Question: I am a novice springs programmmer and I have just completed reading my springs mvc 3.0 concepts.I tried writing my first code in springs but I am facing problems in removing compile time errors.The errors are shown on these lines
'''
import org.springframework.beans.factory.annotation.Autowired;
import org.springframework.beans.propertyeditors.CustomDateEditor;
import org.springframework.stereotype.Controller;
import org.springframework.ui.ModelMap;
import org.springframework.validation.BindingResult;
import org.springframework.web.bind.WebDataBinder;
import org.springframework.web.bind.annotation.InitBinder;
import org.springframework.web.bind.annotation.ModelAttribute;
import org.springframework.web.bind.annotation.RequestMapping;
import org.springframework.web.bind.annotation.RequestMethod;
import org.springframework.web.bind.support.SessionStatus;
'''
The Error shown is
'''
The import org.springframework.beans.factory.annotation.Autowired cannot be resolved
'''
and same for other 'import'
My files placements I think are proper
All the jar files are placed as

I am unable to think on the problem
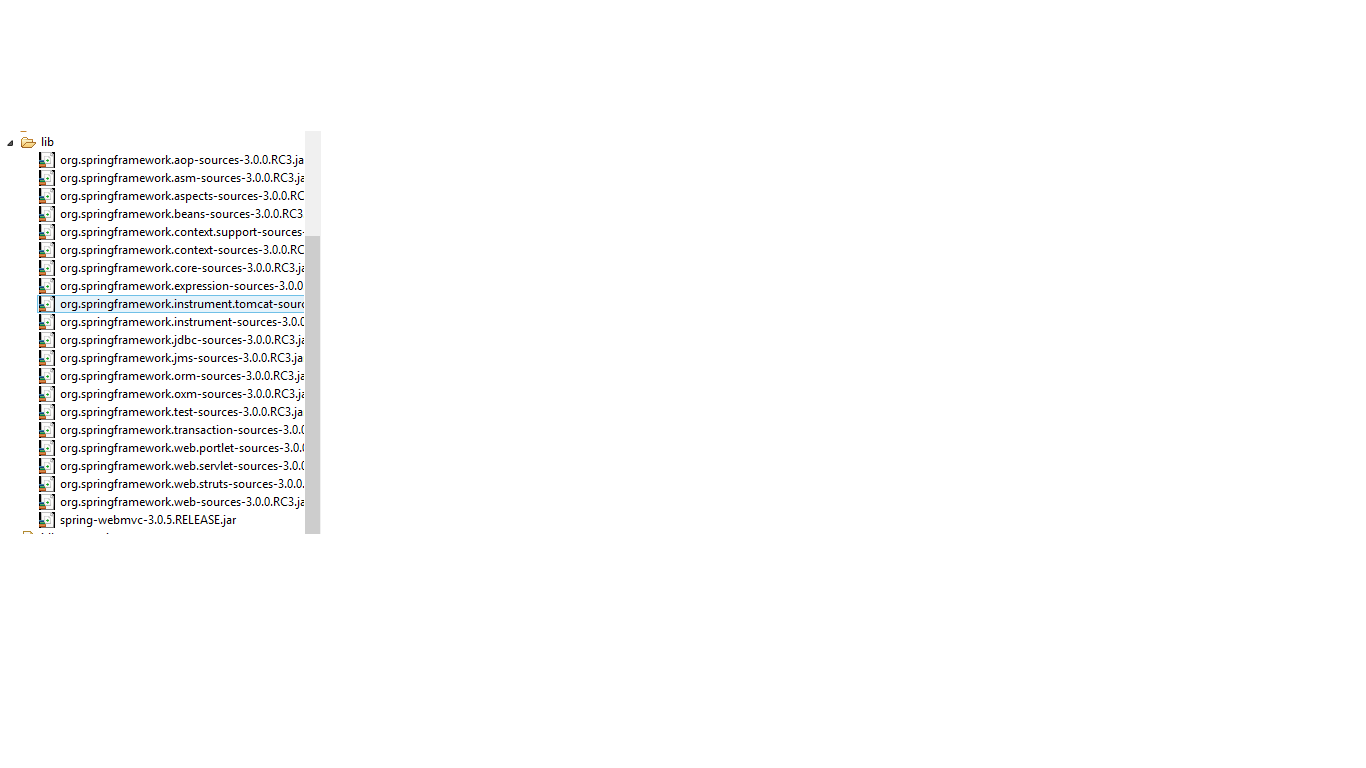
Answer: If you want to write some application in spring and understand how it works you can download spring tool suite and follow this tutorial:
<URL>